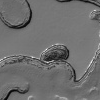
Atmospheric dust classification: not_dusty